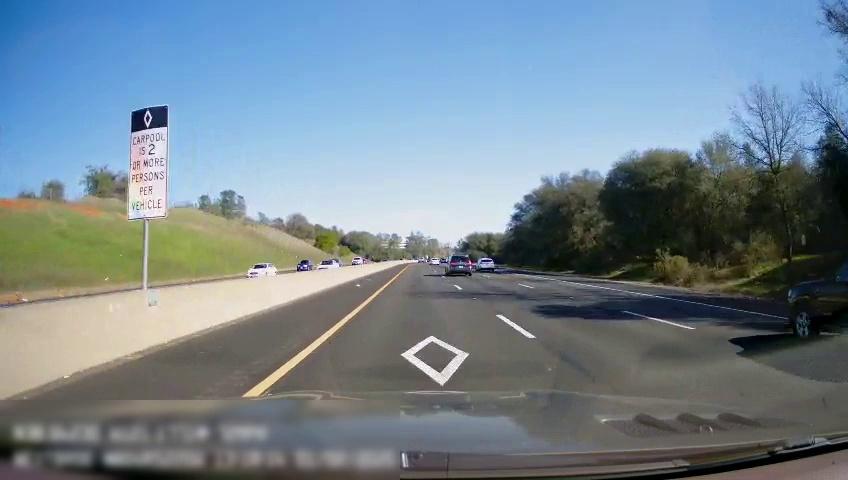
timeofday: Day
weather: Sunny
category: Drivable Space
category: Drivable Space
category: Vehicles | Car
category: Vehicles | Car
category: Vehicles | Car
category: Vehicles | Car
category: Vehicles | Truck
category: Vehicles | SUV
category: Vehicles | SUV
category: Vehicles | Car
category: Vehicles | SUV
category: Lanes | Current Lane
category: Lanes | Current Lane
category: Lanes | Alternate Lane
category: Lanes | Alternate Lane
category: Traffic | Signs